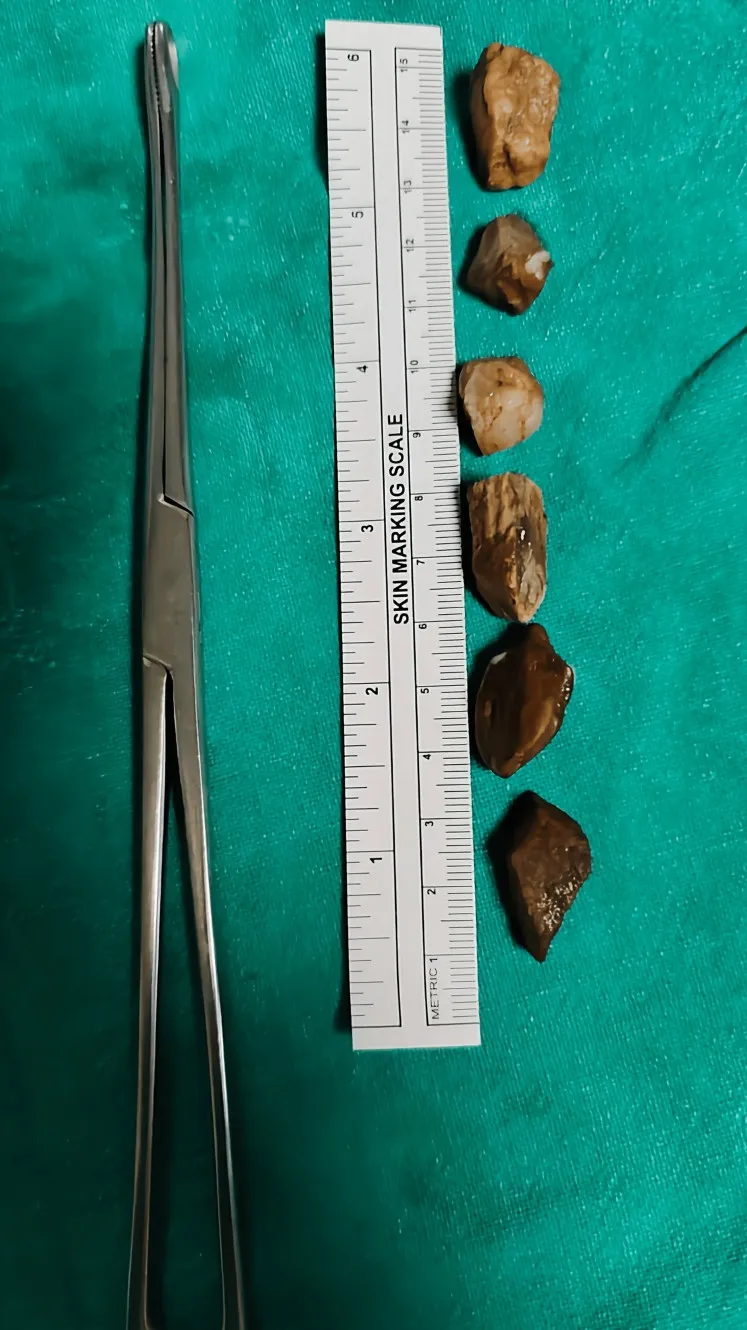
Foreign body removal.
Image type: medical_photograph (other_medical_photograph)